Question: I have just begun creating Android apps using Eclipse and the ADT.
I have got the basic functionality working in a demo app, and would like to create a button that looks like a search field (there is no search functionality built in, I just want the user to press it and start a new activity).

My question is: what is the best practice for creating a button like the above (ignoring the 1px dark grey stroke around the outside)?
I have got as far as
1. Create the button in activity_main.xml <Button
android:id="@+id/inputSearch"
android:layout_width="match_parent"
android:layout_height="wrap_content"
android:layout_centerInParent="true"
android:hint="@string/hint_search"
android:background="@drawable/input_search"
style="@style/input_search"
android:onClick="findProducts" >
</Button>
2. Create a few styles <style name="input_search" parent="@android:style/TextAppearance.Medium">
<item name="android:textColor">@color/light_grey</item>
<item name="android:background">@color/white</item>
</style>
3. Create the input_search_background.xml which has a light grey stroke, rounded corners <?xml version="1.0" encoding="utf-8"?>
<shape xmlns:android="http://schemas.android.com/apk/res/android" android:shape="rectangle">
<stroke
android:width="@dimen/stroke_width" android:color="@color/light_grey" />
<corners
android:radius="@dimen/corner_radius" />
<solid
android:color="@color/white" />
</shape>
4. Create input_search.xml for the states. <?xml version="1.0" encoding="utf-8" ?>
<selector xmlns:android="http://schemas.android.com/apk/res/android">
<item android:drawable="@drawable/input_search_background"
android:state_pressed="true" />
<item android:drawable="@drawable/input_search_background"
android:state_focused="true" />
<item android:drawable="@drawable/input_search_background" />
</selector>
5. I'm not sure how to create the orange block on the right. Should I define a shape which is orange and use a transparent png for the magnifying glass or should the png be the orange block with the magnifying glass all in one?
What tools do you use for creating the assets?
How do I know how big to create them?
I'll appreciate any words of wisdom or links that could help.
Thanks,
Andrew
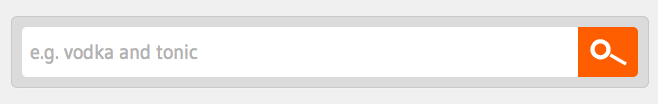
Answer: You can simply use a <URL>.
You can find a one, in your sdk platform graphics:
In Windows (install path may change),
'''
C:\Program Filesdt-bundle-windows-x86_64-20130522\sdk\platformsndroid-8\data
es\drawable-mdpi
'''
You can find this:

With some (very little) work, you can make the perfect image that matches your needs.
Just add it as the background of your Button (I'd use a TextView, but it's a matter of tastes) and enjoy.
You see, no need for a custom style nor an extra xml drawable.